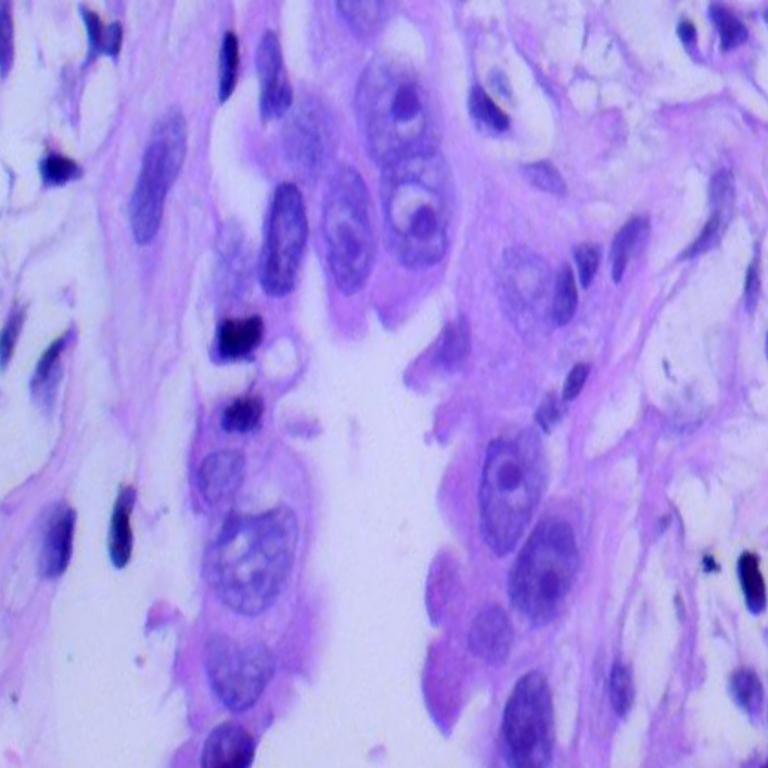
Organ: lung
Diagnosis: adenocarcinomas